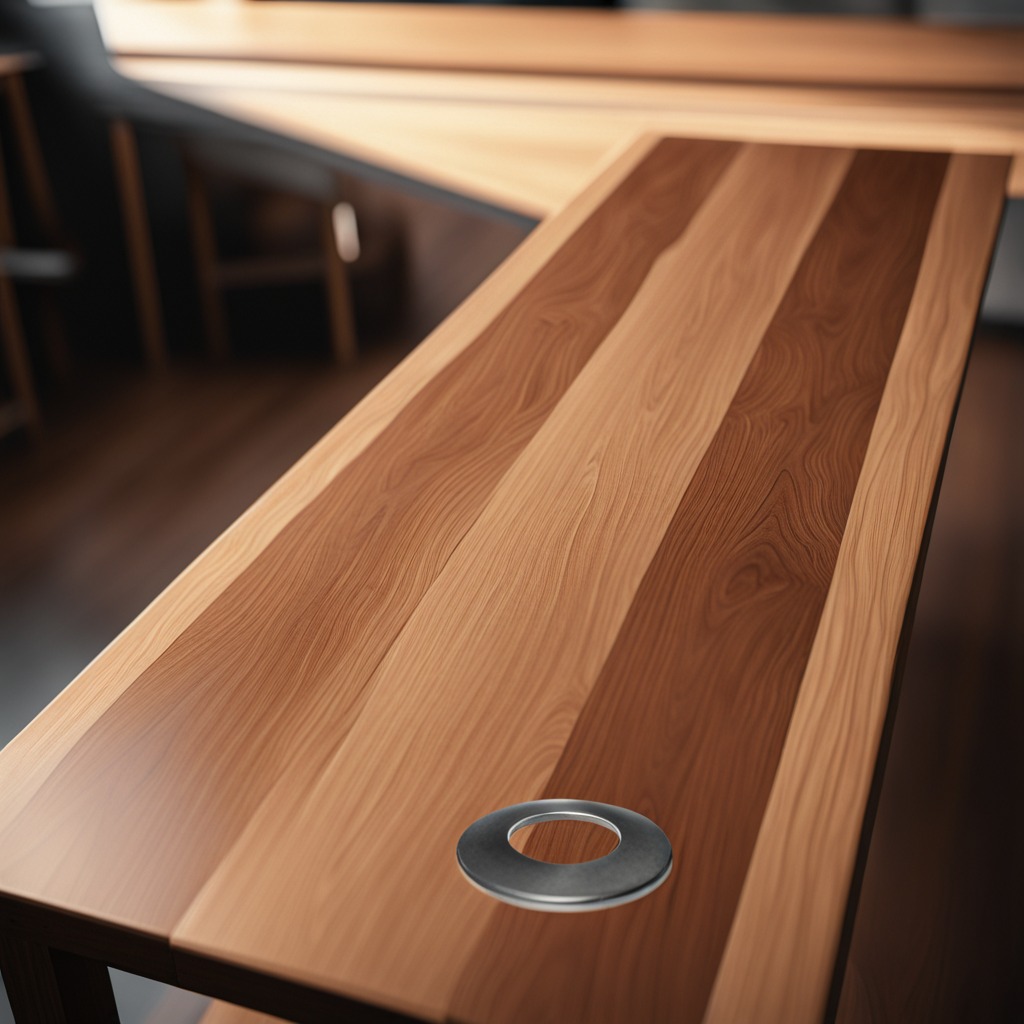
A flat metal washer is lying on a wooden table in a carpentry studio.